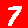
Digit: 7